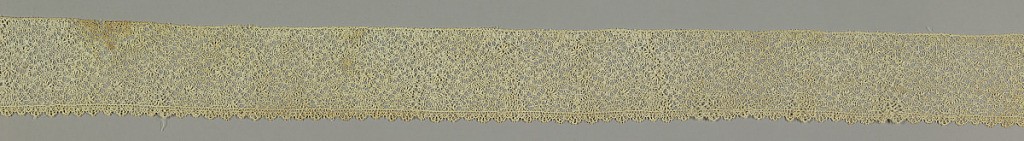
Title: Band
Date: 18th century
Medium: linen Technique: bobbin lace, Binche style with no ground
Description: Band has a design of scrolling stems and leaves surrounded by dense, round dots.